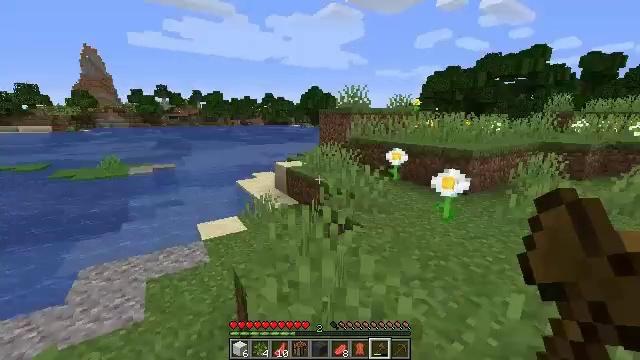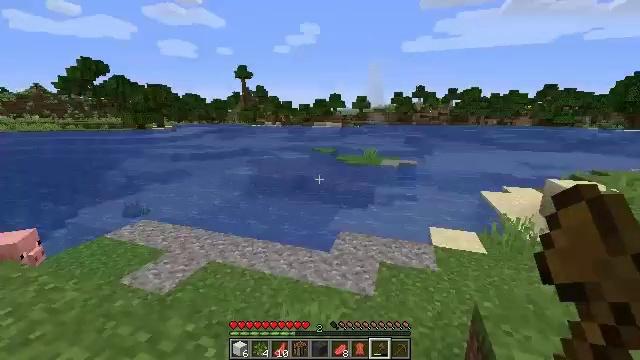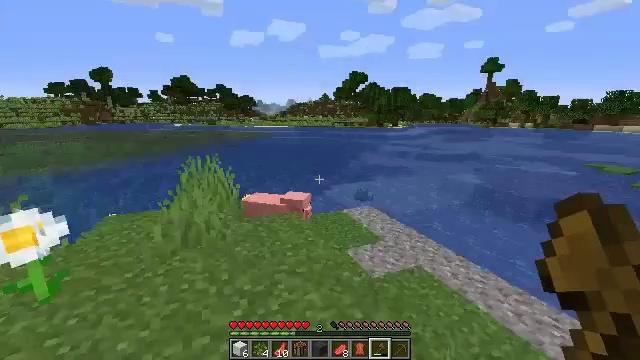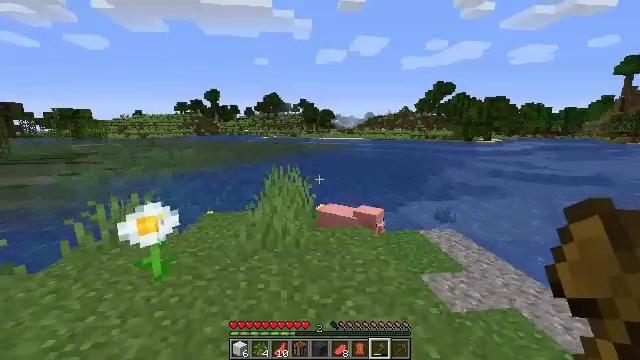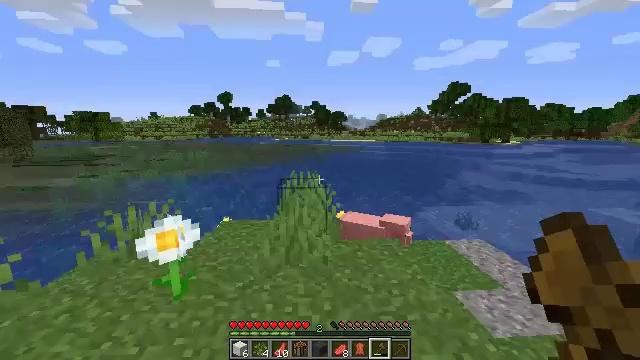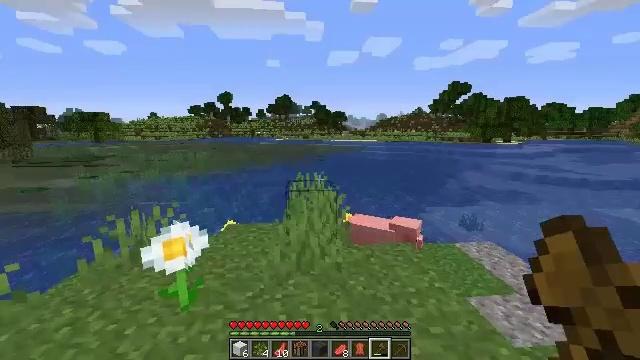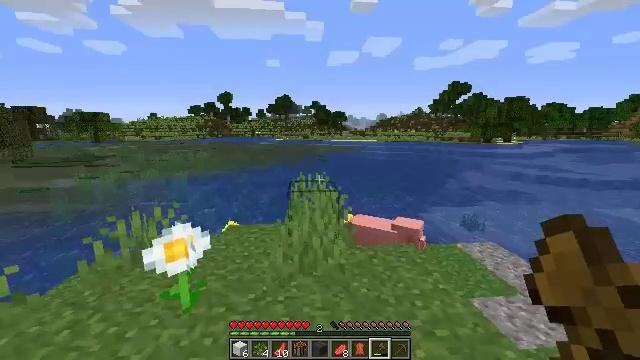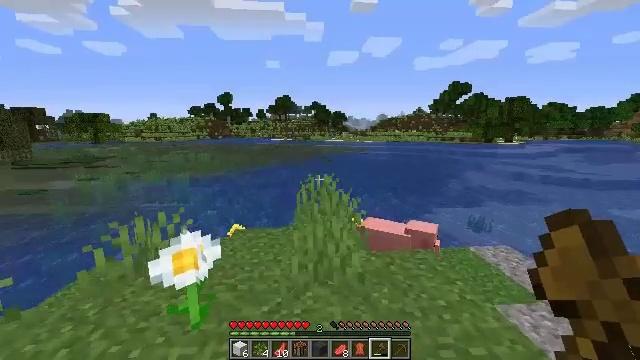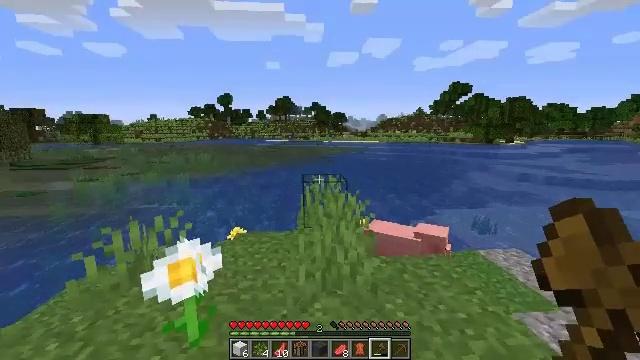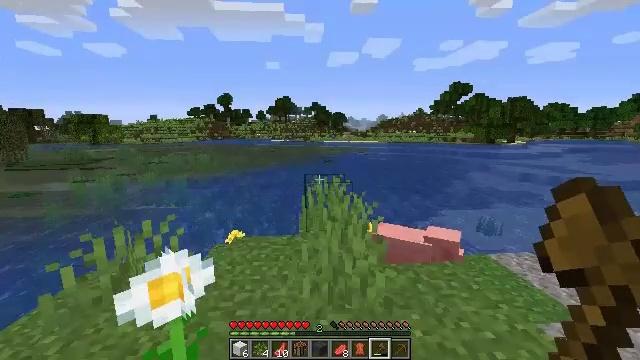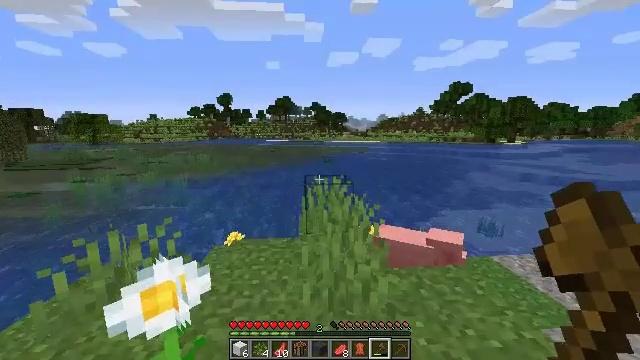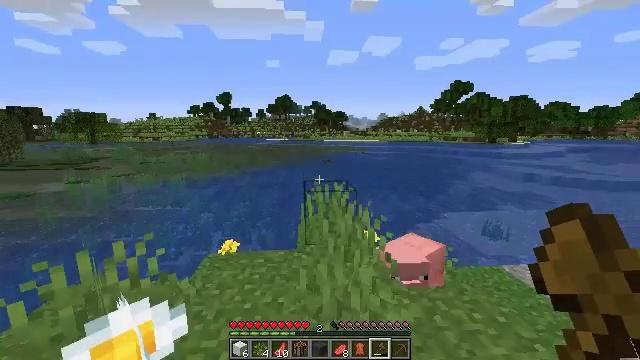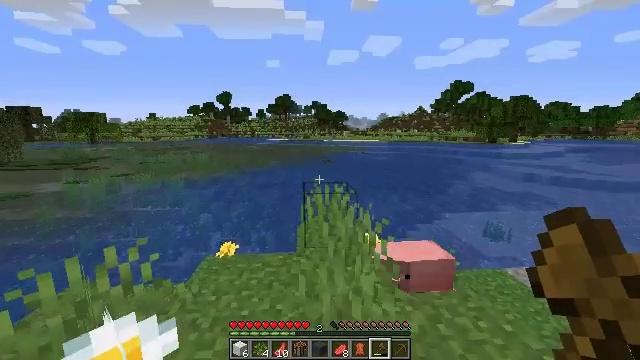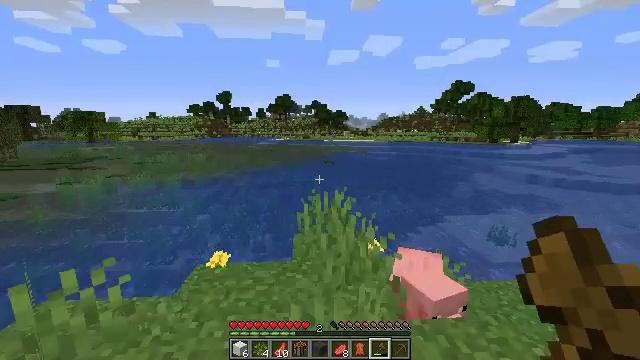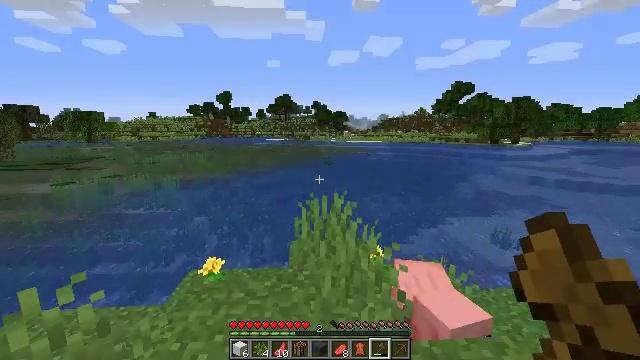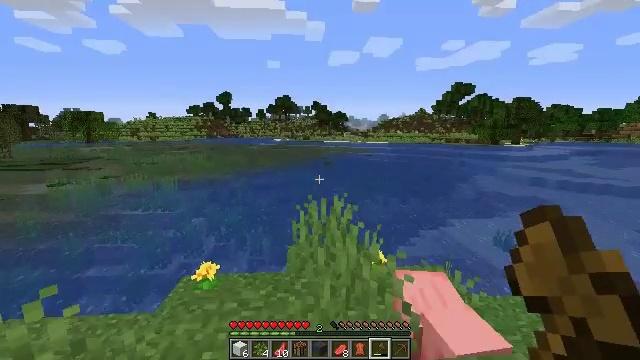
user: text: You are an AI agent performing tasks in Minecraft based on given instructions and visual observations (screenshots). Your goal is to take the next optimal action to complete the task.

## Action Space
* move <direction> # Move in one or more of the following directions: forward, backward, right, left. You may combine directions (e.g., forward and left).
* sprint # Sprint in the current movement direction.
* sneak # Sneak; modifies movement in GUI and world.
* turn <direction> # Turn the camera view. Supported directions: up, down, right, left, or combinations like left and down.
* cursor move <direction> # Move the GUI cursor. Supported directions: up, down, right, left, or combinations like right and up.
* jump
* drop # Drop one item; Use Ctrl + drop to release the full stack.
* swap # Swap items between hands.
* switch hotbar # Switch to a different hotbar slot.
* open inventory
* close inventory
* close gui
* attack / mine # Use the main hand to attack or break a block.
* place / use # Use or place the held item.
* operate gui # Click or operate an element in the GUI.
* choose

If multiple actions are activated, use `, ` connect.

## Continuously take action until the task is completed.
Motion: motion action
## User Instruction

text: Mine the lily pad from the water.
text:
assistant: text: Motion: move left, turn left
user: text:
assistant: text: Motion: move left, turn left
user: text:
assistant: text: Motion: move forward and move left, turn left and up
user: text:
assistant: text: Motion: move forward and move left, turn left
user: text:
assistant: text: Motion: move forward and move left
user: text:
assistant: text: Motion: move forward and move left
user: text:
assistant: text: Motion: move forward
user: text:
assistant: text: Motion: move forward
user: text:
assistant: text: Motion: move forward
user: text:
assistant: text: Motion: move forward
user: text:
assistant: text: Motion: move forward
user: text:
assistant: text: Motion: move forward
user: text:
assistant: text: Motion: move forward
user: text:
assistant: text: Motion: move forward
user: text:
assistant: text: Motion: move forward
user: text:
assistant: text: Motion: move forward
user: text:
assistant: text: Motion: move forward, turn left
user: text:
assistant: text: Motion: move forward, turn left and down
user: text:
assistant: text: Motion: move forward, turn left and down
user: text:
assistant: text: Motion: move forward, turn left
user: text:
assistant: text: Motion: move forward
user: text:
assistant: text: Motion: move forward
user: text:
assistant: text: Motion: move forward
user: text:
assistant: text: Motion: move forward, turn left
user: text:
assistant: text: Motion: move forward, turn left
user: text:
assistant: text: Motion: move forward
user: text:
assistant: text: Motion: move forward
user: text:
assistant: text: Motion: move forward
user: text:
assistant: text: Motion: move forward, turn right and up
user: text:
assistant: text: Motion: move forward, turn right and up